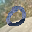
Label: 0